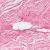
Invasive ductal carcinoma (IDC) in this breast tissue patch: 0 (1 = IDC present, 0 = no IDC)